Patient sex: M
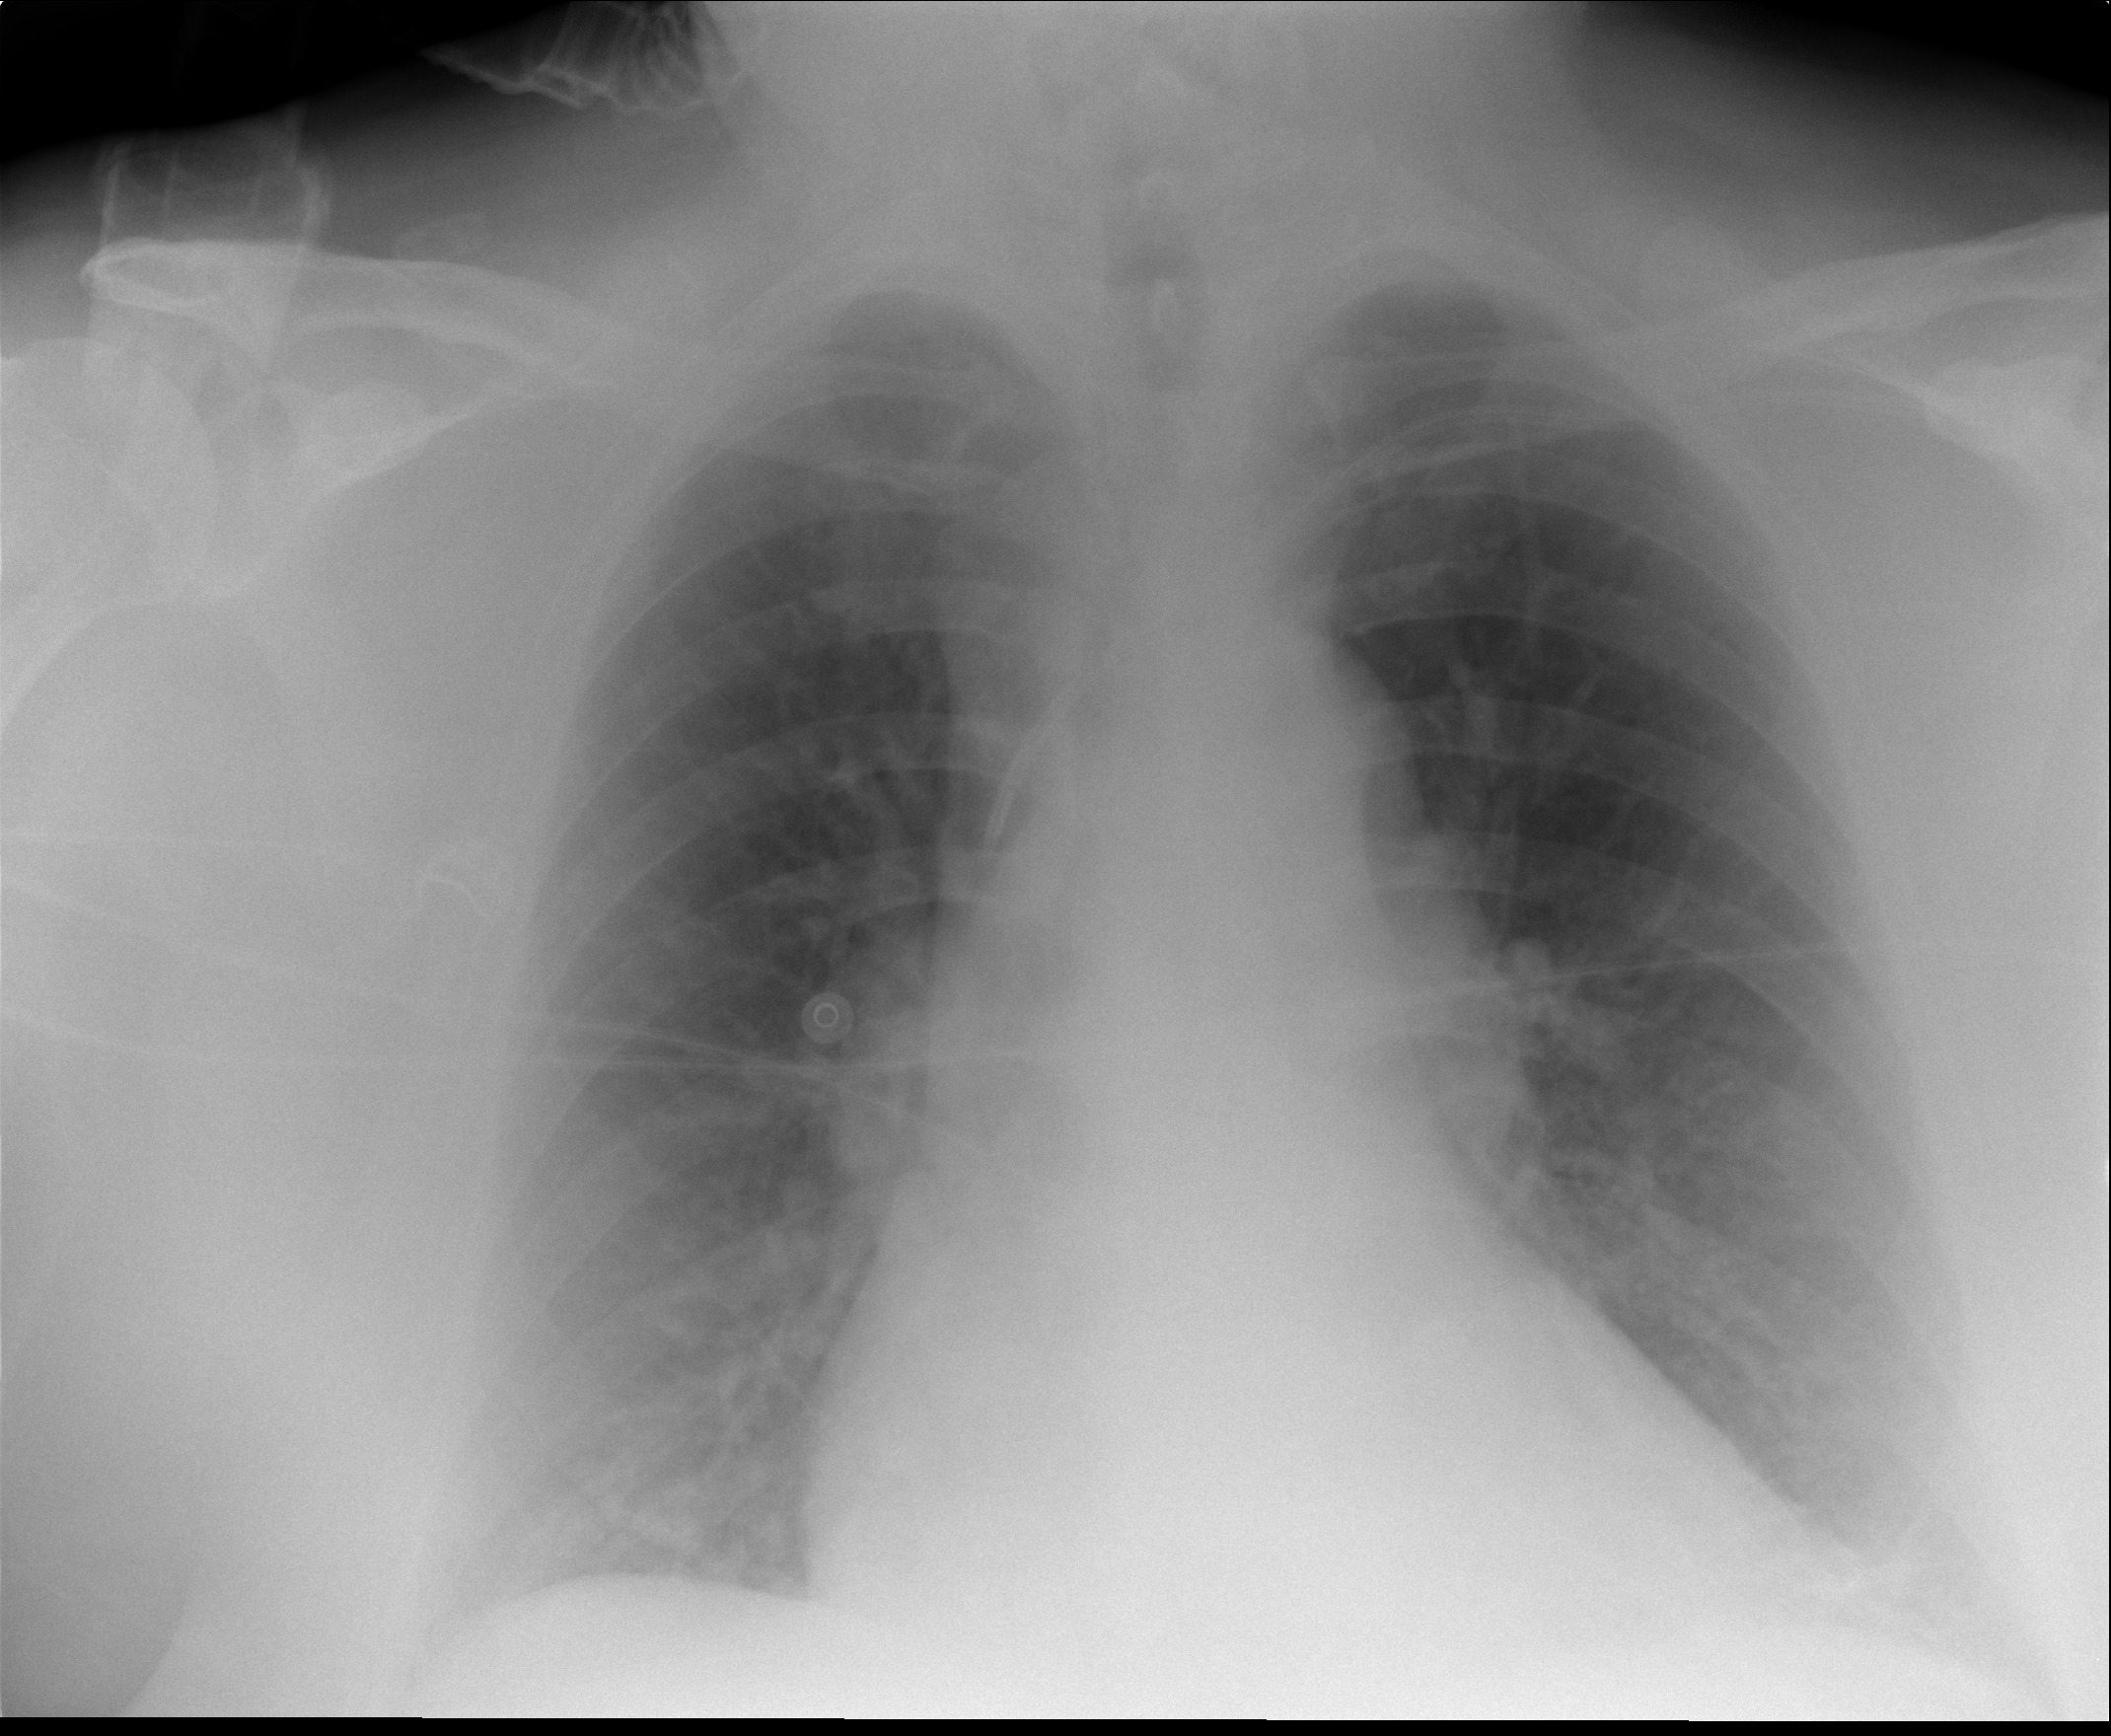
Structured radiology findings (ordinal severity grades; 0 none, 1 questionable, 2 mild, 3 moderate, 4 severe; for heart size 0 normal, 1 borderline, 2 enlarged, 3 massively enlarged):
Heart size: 1
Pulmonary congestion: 1
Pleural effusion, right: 0
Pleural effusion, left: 0
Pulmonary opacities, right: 2
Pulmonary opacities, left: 0
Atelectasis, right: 0
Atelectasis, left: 2